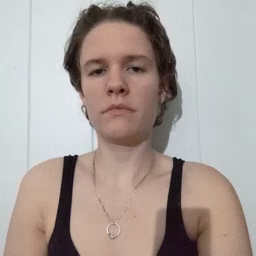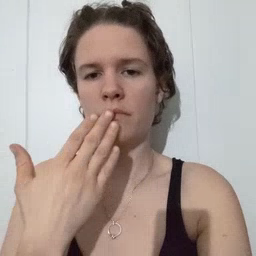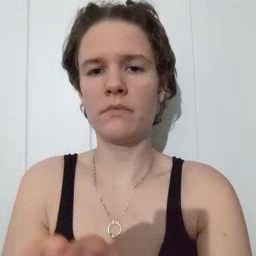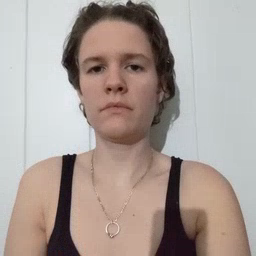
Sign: thankyou